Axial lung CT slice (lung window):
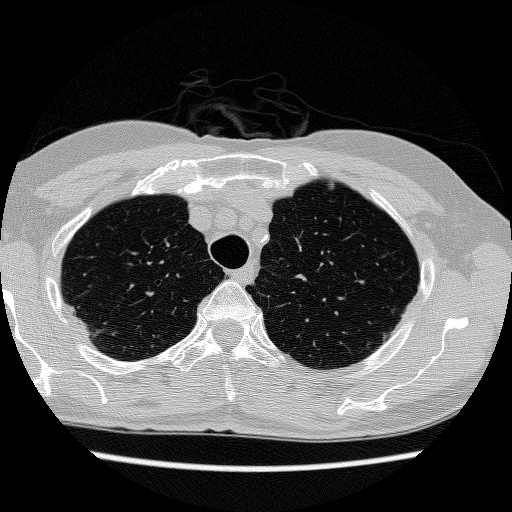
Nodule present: no